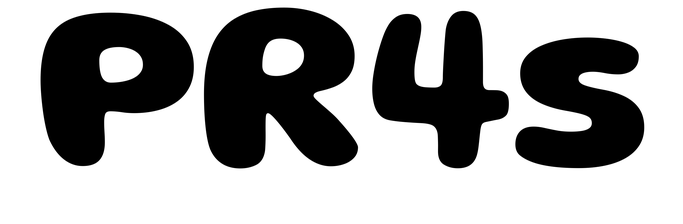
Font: Gluten_Bold